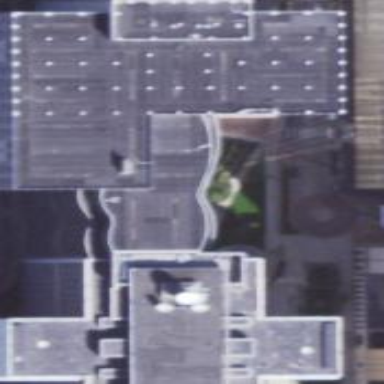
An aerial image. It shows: Office building.